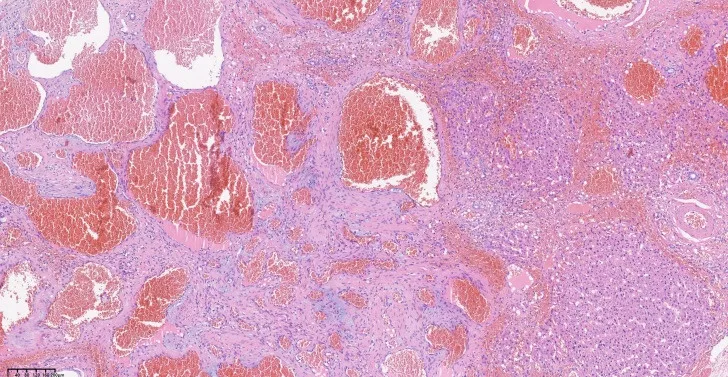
Post-operative histopathological slides of the mass with hematoxylin and eosin staining.
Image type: pathology (h&e)